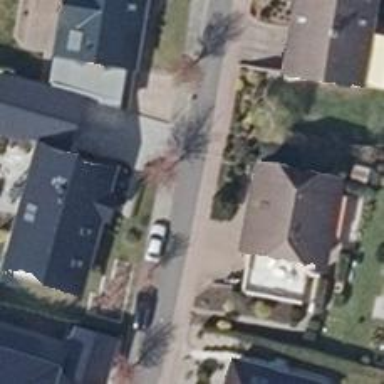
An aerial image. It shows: Smooth asphalt road in residential area.